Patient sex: M
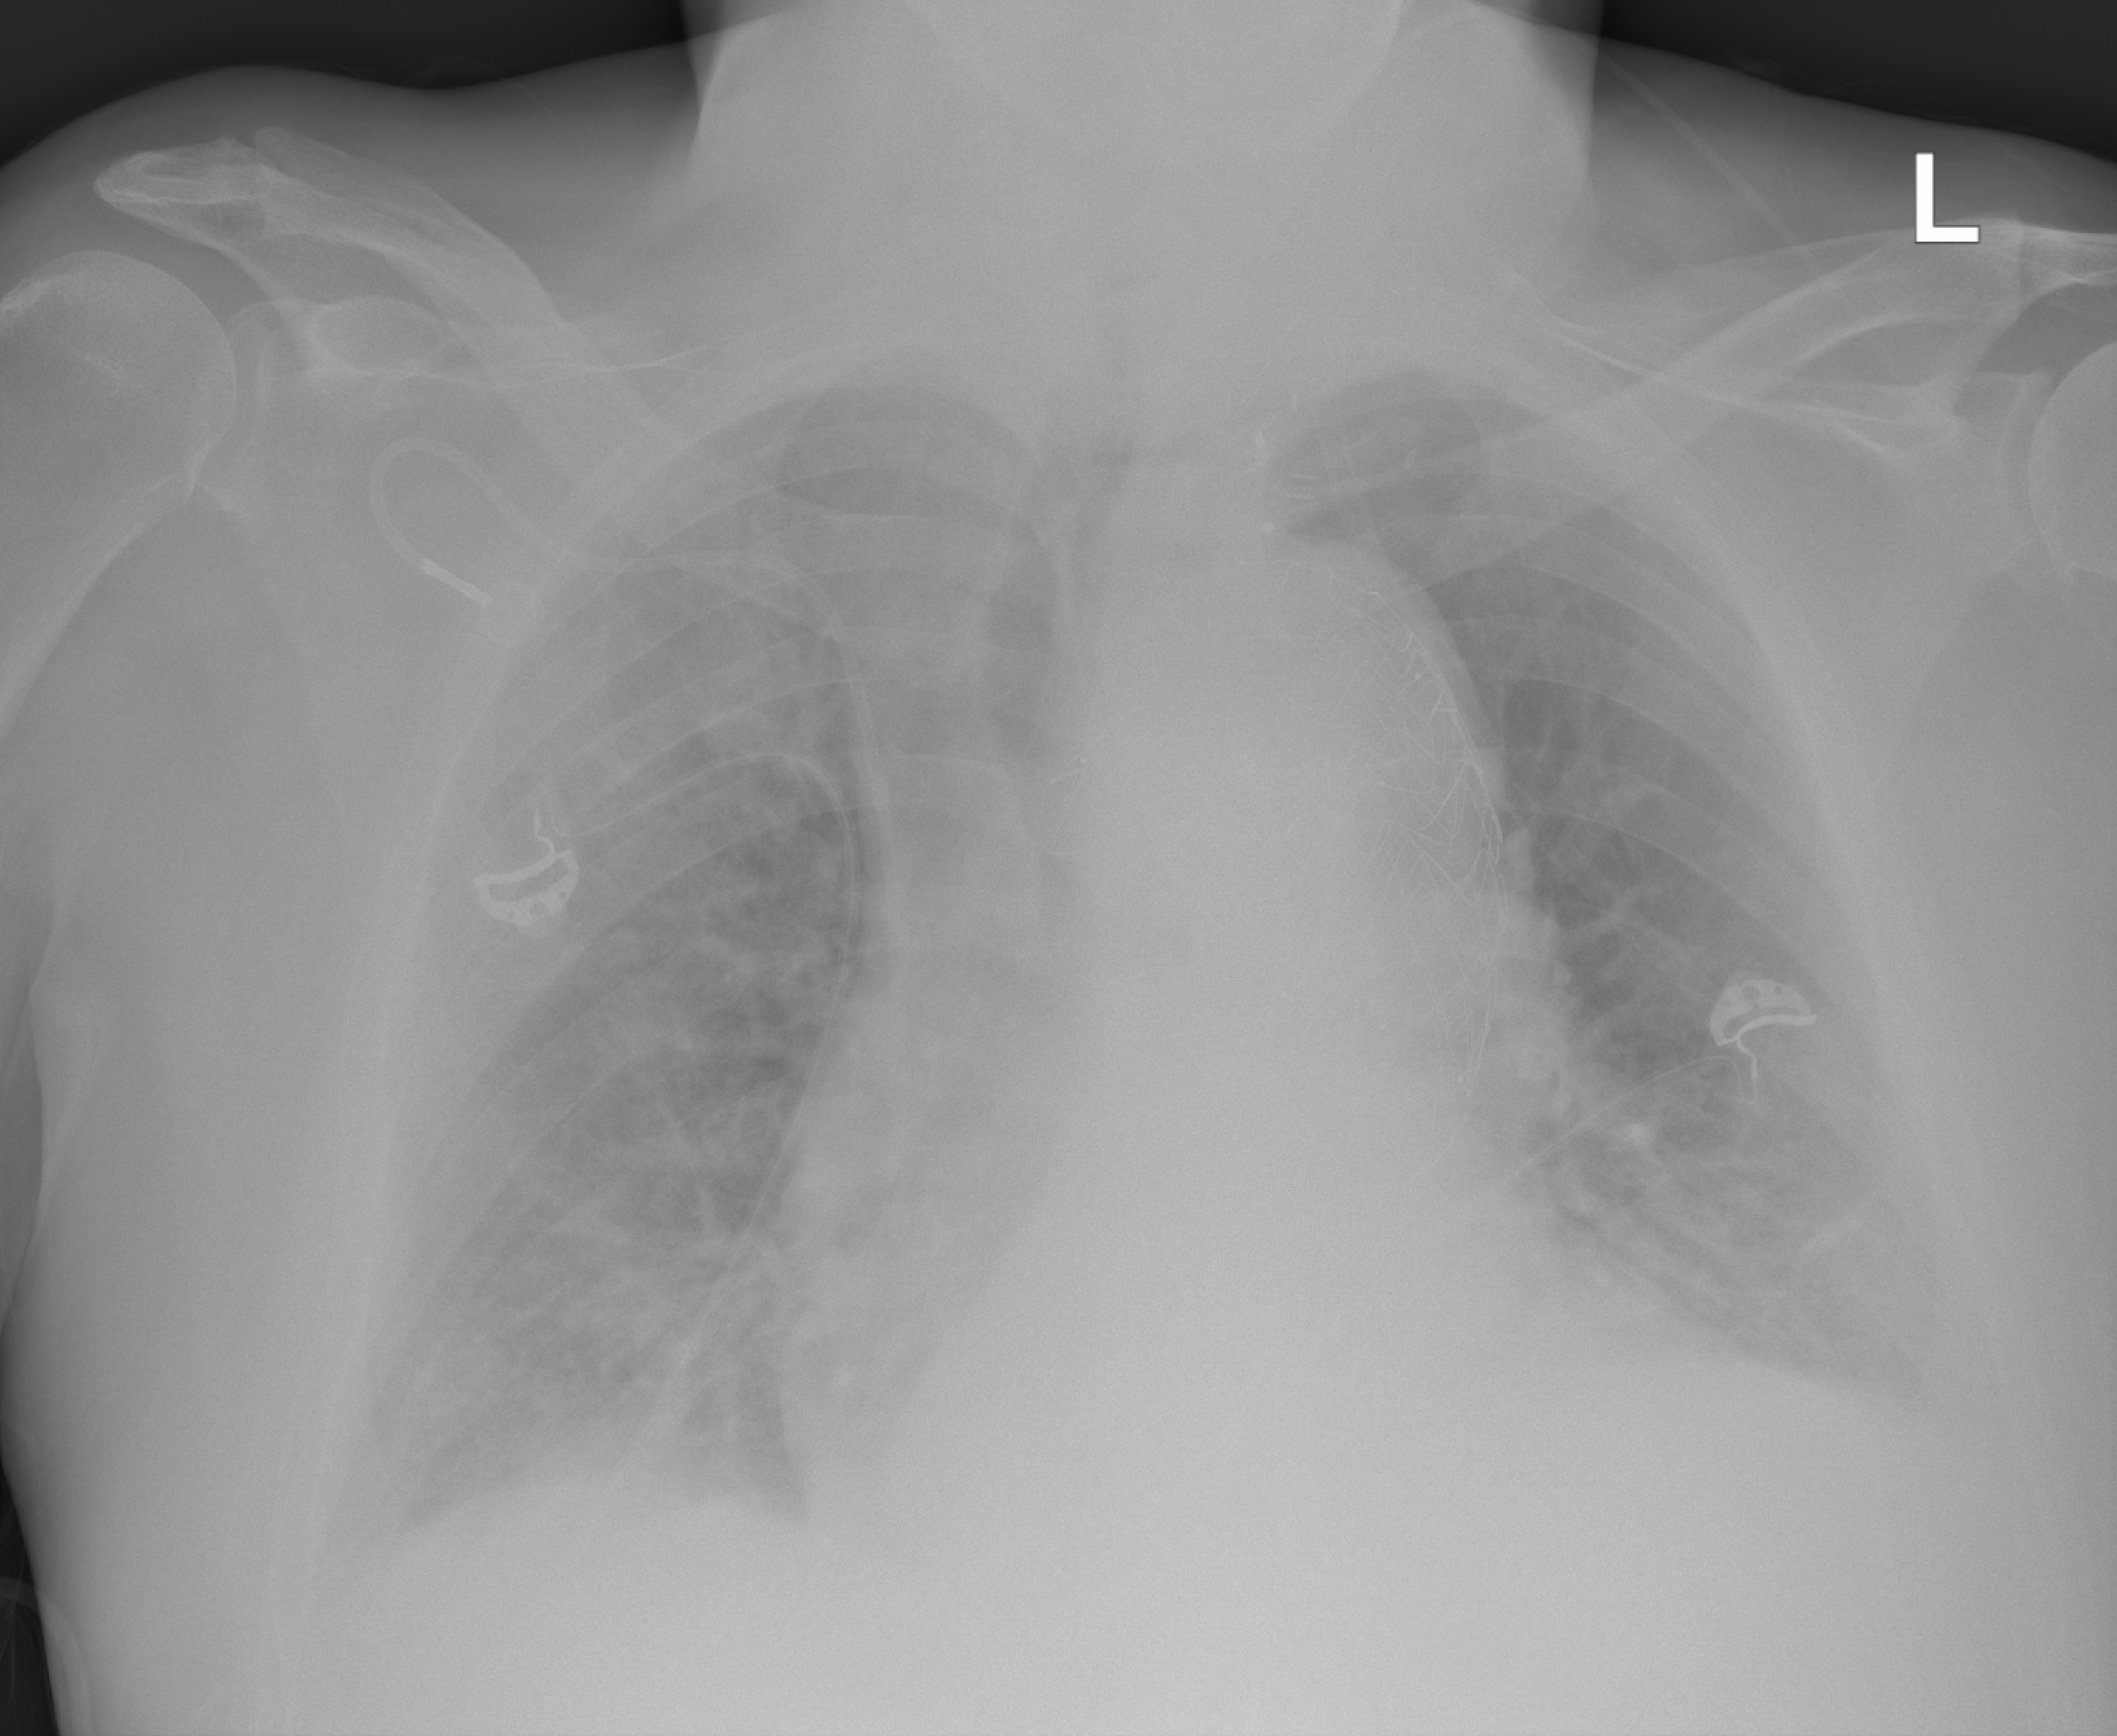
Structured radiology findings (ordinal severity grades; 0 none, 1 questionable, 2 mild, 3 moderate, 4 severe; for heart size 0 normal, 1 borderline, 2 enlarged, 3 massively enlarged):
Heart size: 1
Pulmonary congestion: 1
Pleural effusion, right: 1
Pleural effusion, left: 1
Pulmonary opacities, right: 1
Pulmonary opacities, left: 1
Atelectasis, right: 2
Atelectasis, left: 2